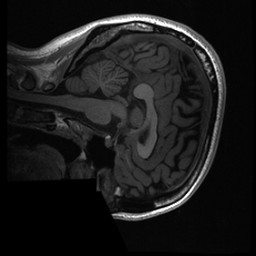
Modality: T1w
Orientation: sagittal